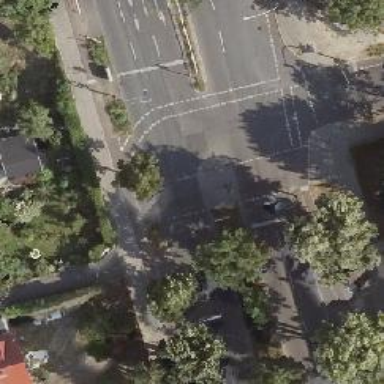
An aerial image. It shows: Crossing with traffic signals.